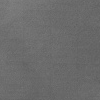
Atmospheric dust classification: dusty